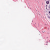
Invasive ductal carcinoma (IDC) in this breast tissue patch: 0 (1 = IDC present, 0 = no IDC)